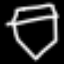
Label: diamond